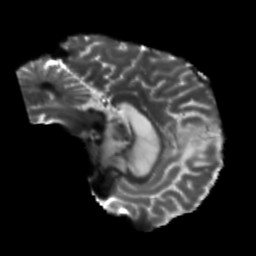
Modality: T2w
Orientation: sagittal
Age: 61
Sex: male
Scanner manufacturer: siemens
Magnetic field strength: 3 T
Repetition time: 5.47 s
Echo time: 0.0854 s